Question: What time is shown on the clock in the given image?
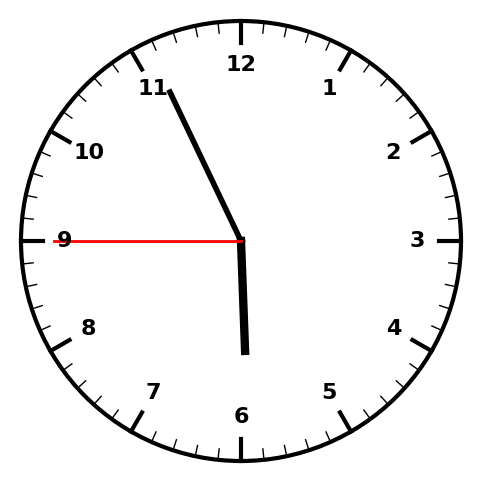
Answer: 05:55:45